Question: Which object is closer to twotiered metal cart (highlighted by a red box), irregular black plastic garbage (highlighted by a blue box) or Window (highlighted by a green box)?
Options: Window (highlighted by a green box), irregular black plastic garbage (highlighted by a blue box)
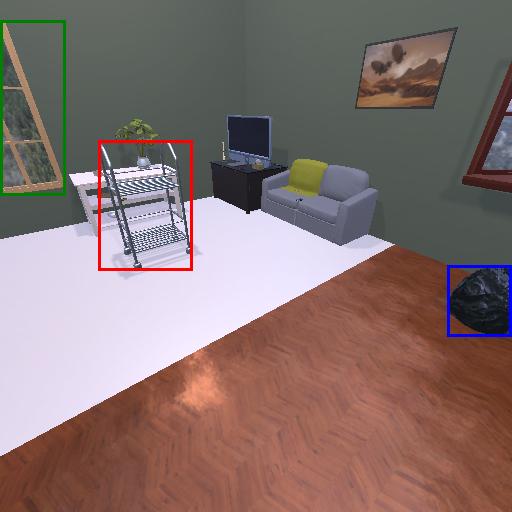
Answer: Window (highlighted by a green box)